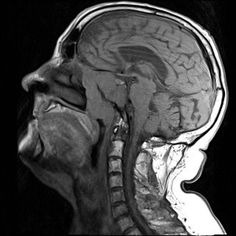
Label: notumor